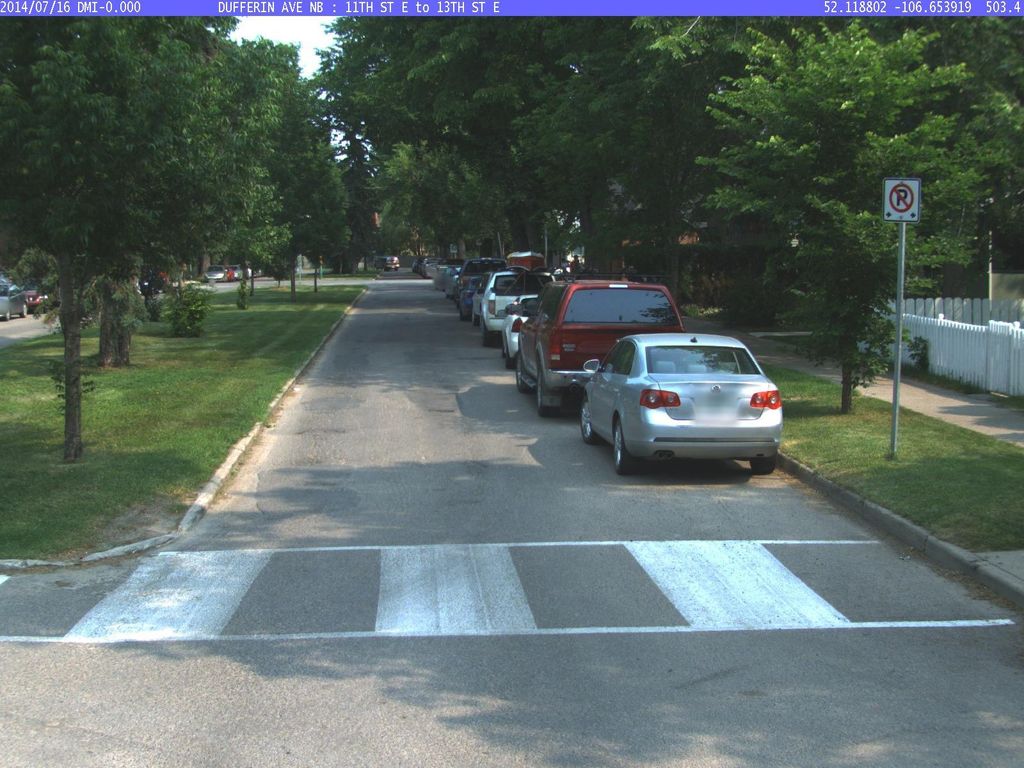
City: saskatoon